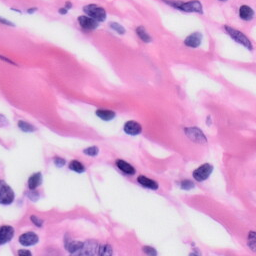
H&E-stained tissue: Skin